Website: bh-photo
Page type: account-selection
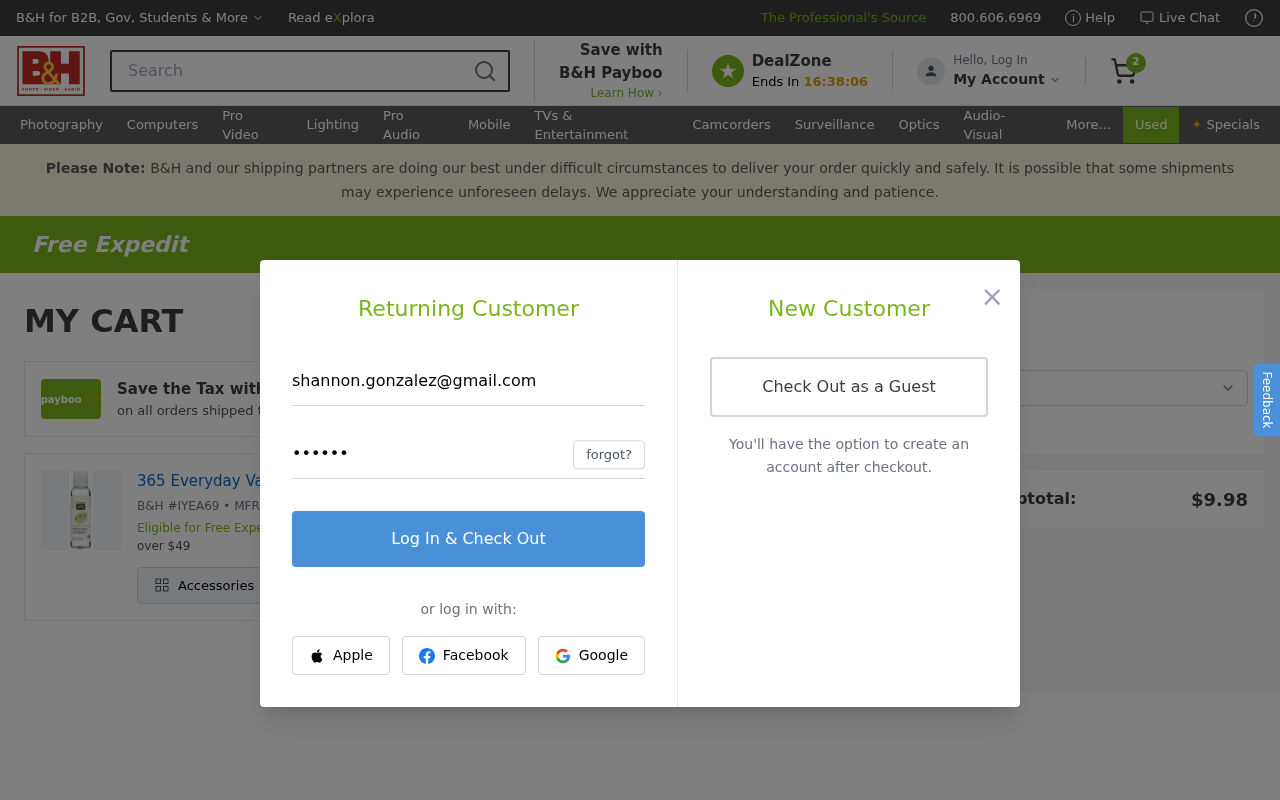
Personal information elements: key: PII_EMAIL
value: shannon.gonzalez@gmail.com
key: PII_POSTCODE
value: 81057
Product elements: key: PRODUCT1_NAME
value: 365 Everyday Value, Vegetable Glycerin, 4 fl oz
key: PRODUCT1_QUANTITY
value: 2
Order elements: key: ORDER_NUM_ITEMS
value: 2
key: ORDER_SUBTOTAL
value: $9.98
Search elements: key: HEADER_SEARCH
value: Search
Other elements: key: BH_ITEM_NUMBER
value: IYEA69
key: MFR_NUMBER
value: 42555T